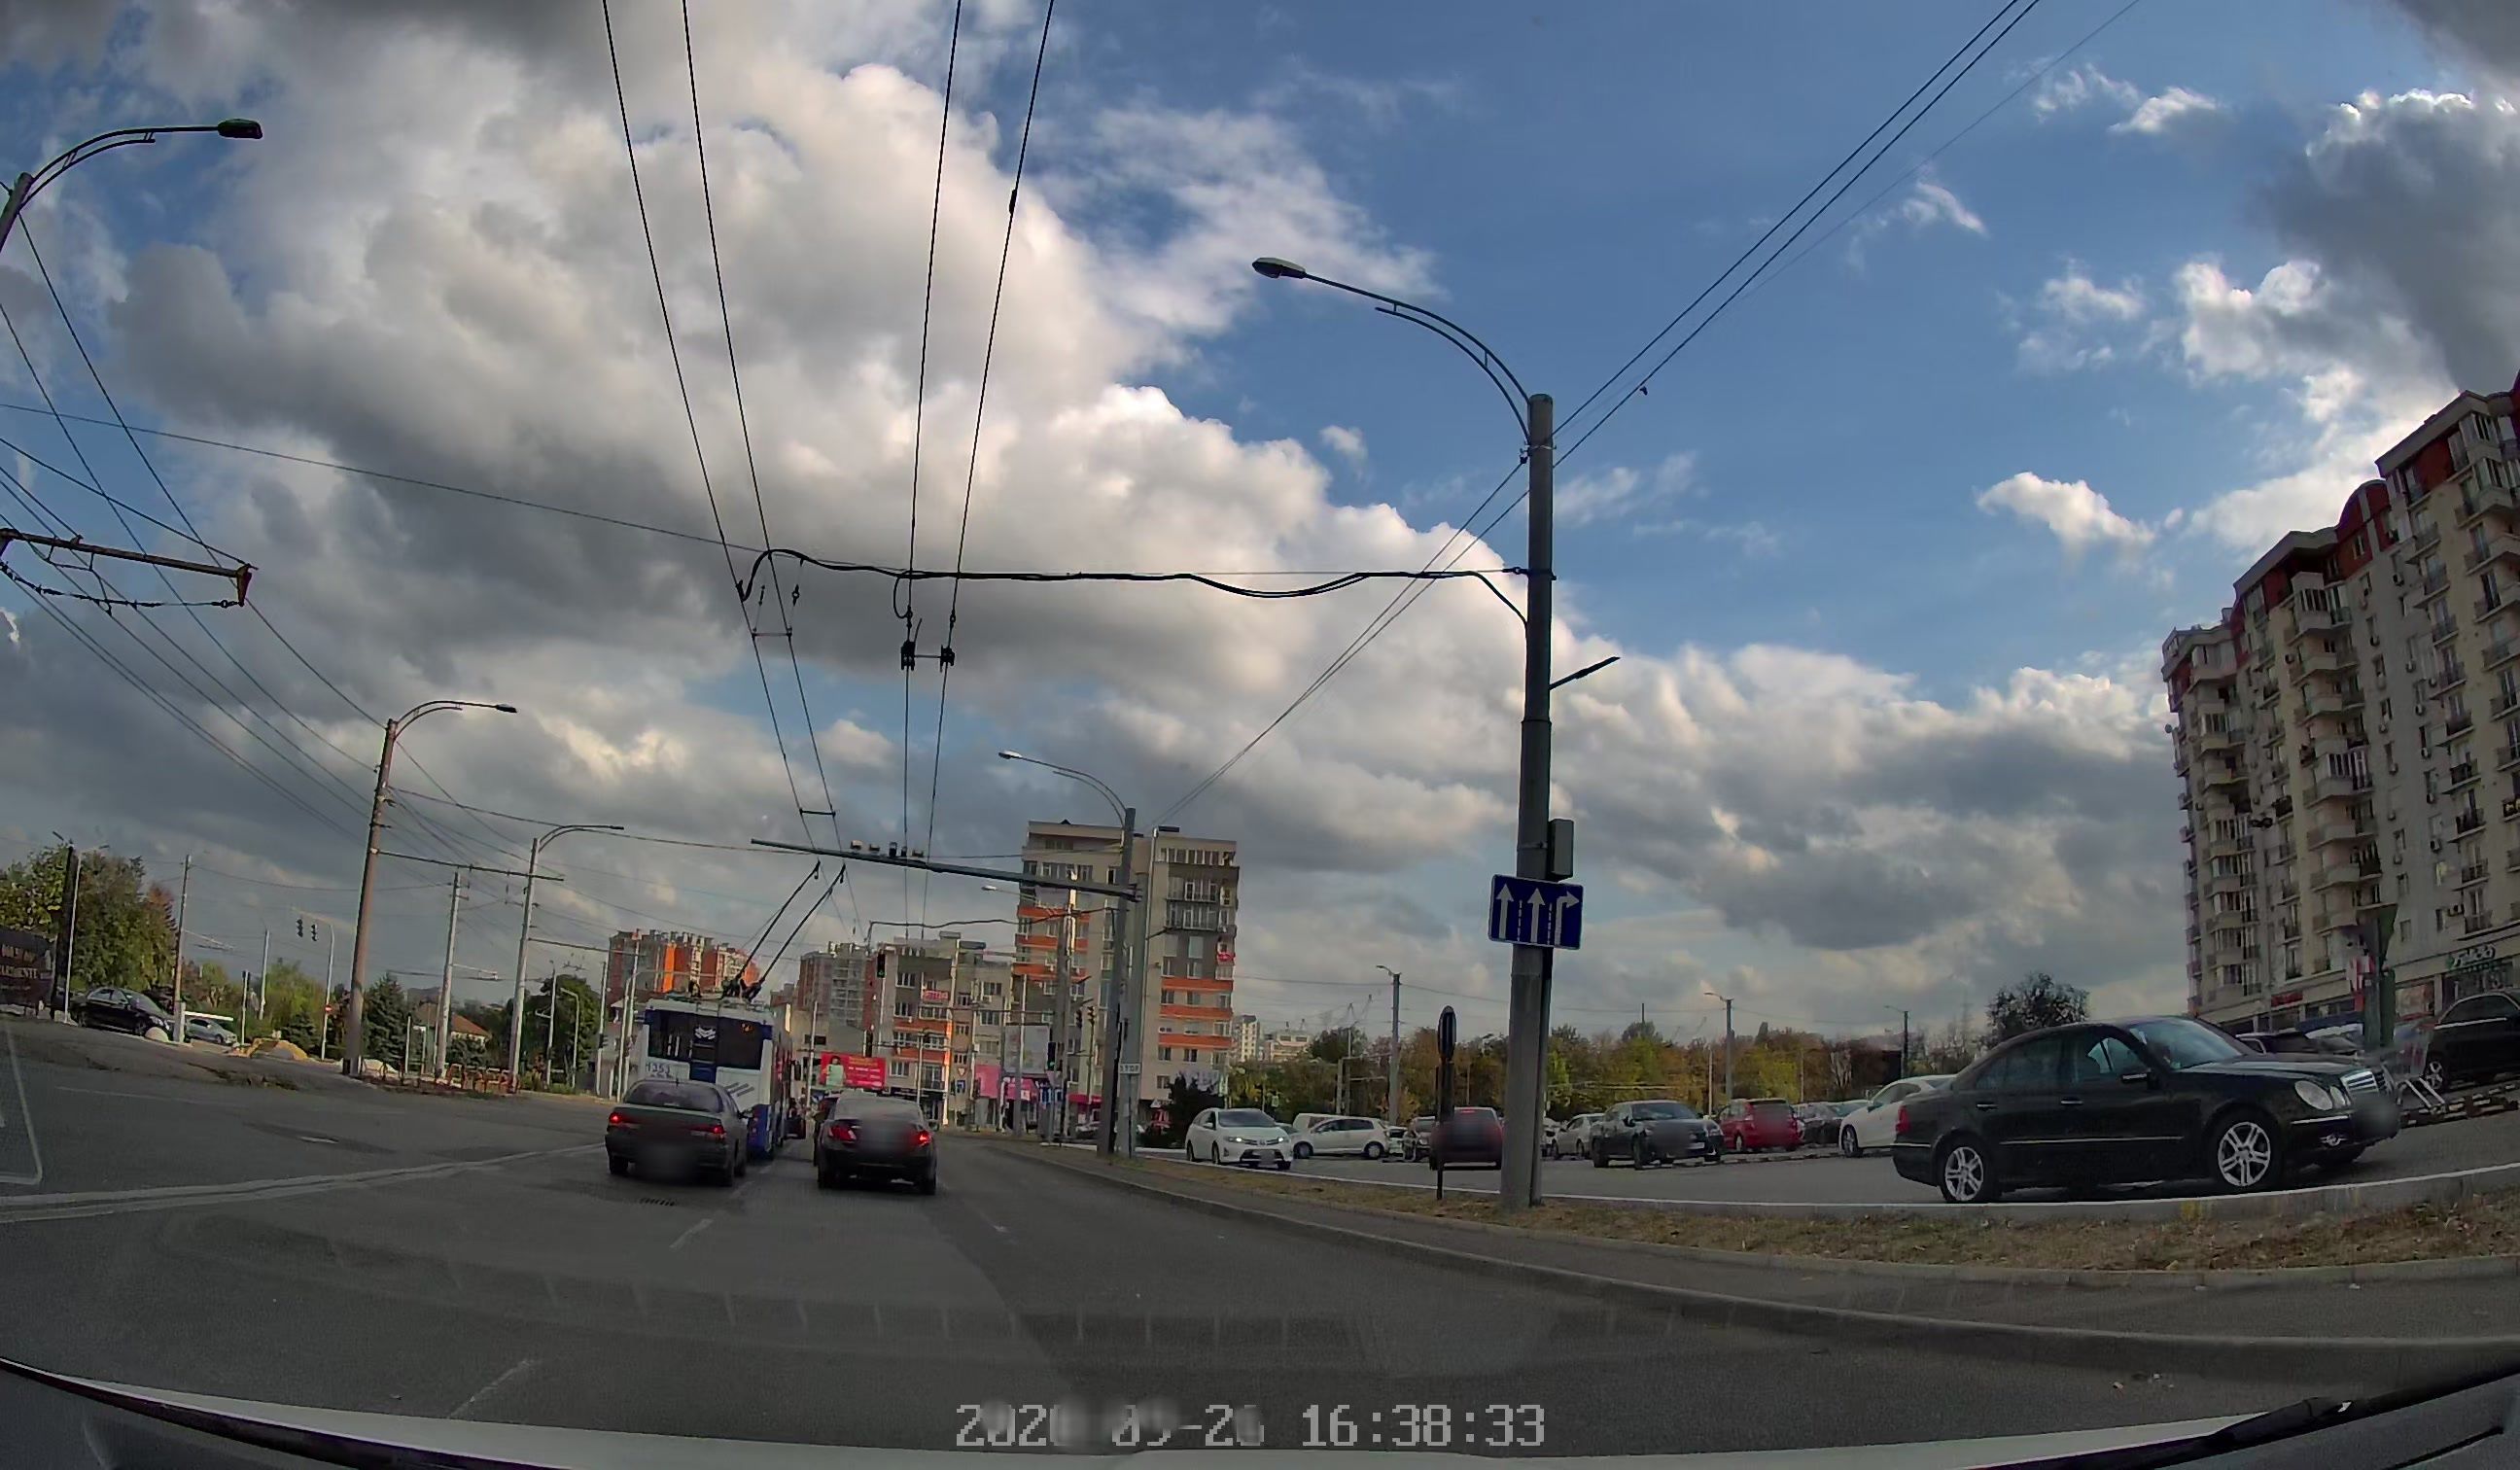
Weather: cloudy
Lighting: day
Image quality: good
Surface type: driving surface
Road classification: footway
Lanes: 2
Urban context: urban centre
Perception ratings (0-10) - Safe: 1.83, Lively: 5.41, Beautiful: 0.86, Boring: 3.03, Depressing: 4.65, Wealthy: 2.13